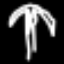
Label: palm tree